Field crop: maize
Growth stage: 2
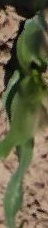
Species: maize